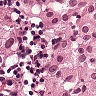
Metastatic tissue present: yes